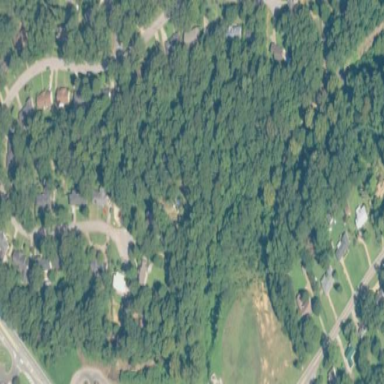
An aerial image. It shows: Mixed leaf-type forest area.